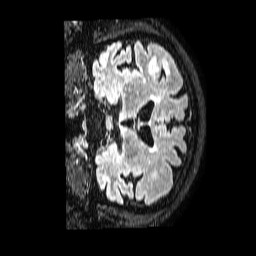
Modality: FLAIR
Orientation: coronal
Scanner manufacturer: philips
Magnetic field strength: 1.5 T
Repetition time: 4.8 s
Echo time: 0.3 s